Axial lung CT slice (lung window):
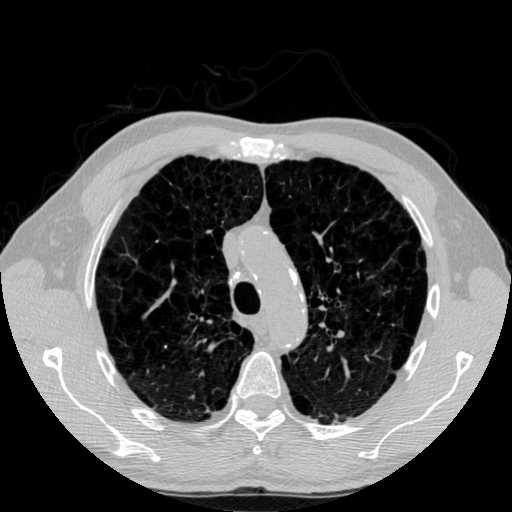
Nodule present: no